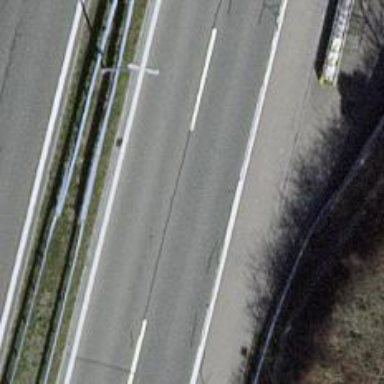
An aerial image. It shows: Asphalt motorway.